Interaction volume radius: 10 \u00c5
Interaction volume height: 30 \u00c5
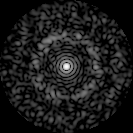
Disorder parameter: 0.8368